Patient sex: M
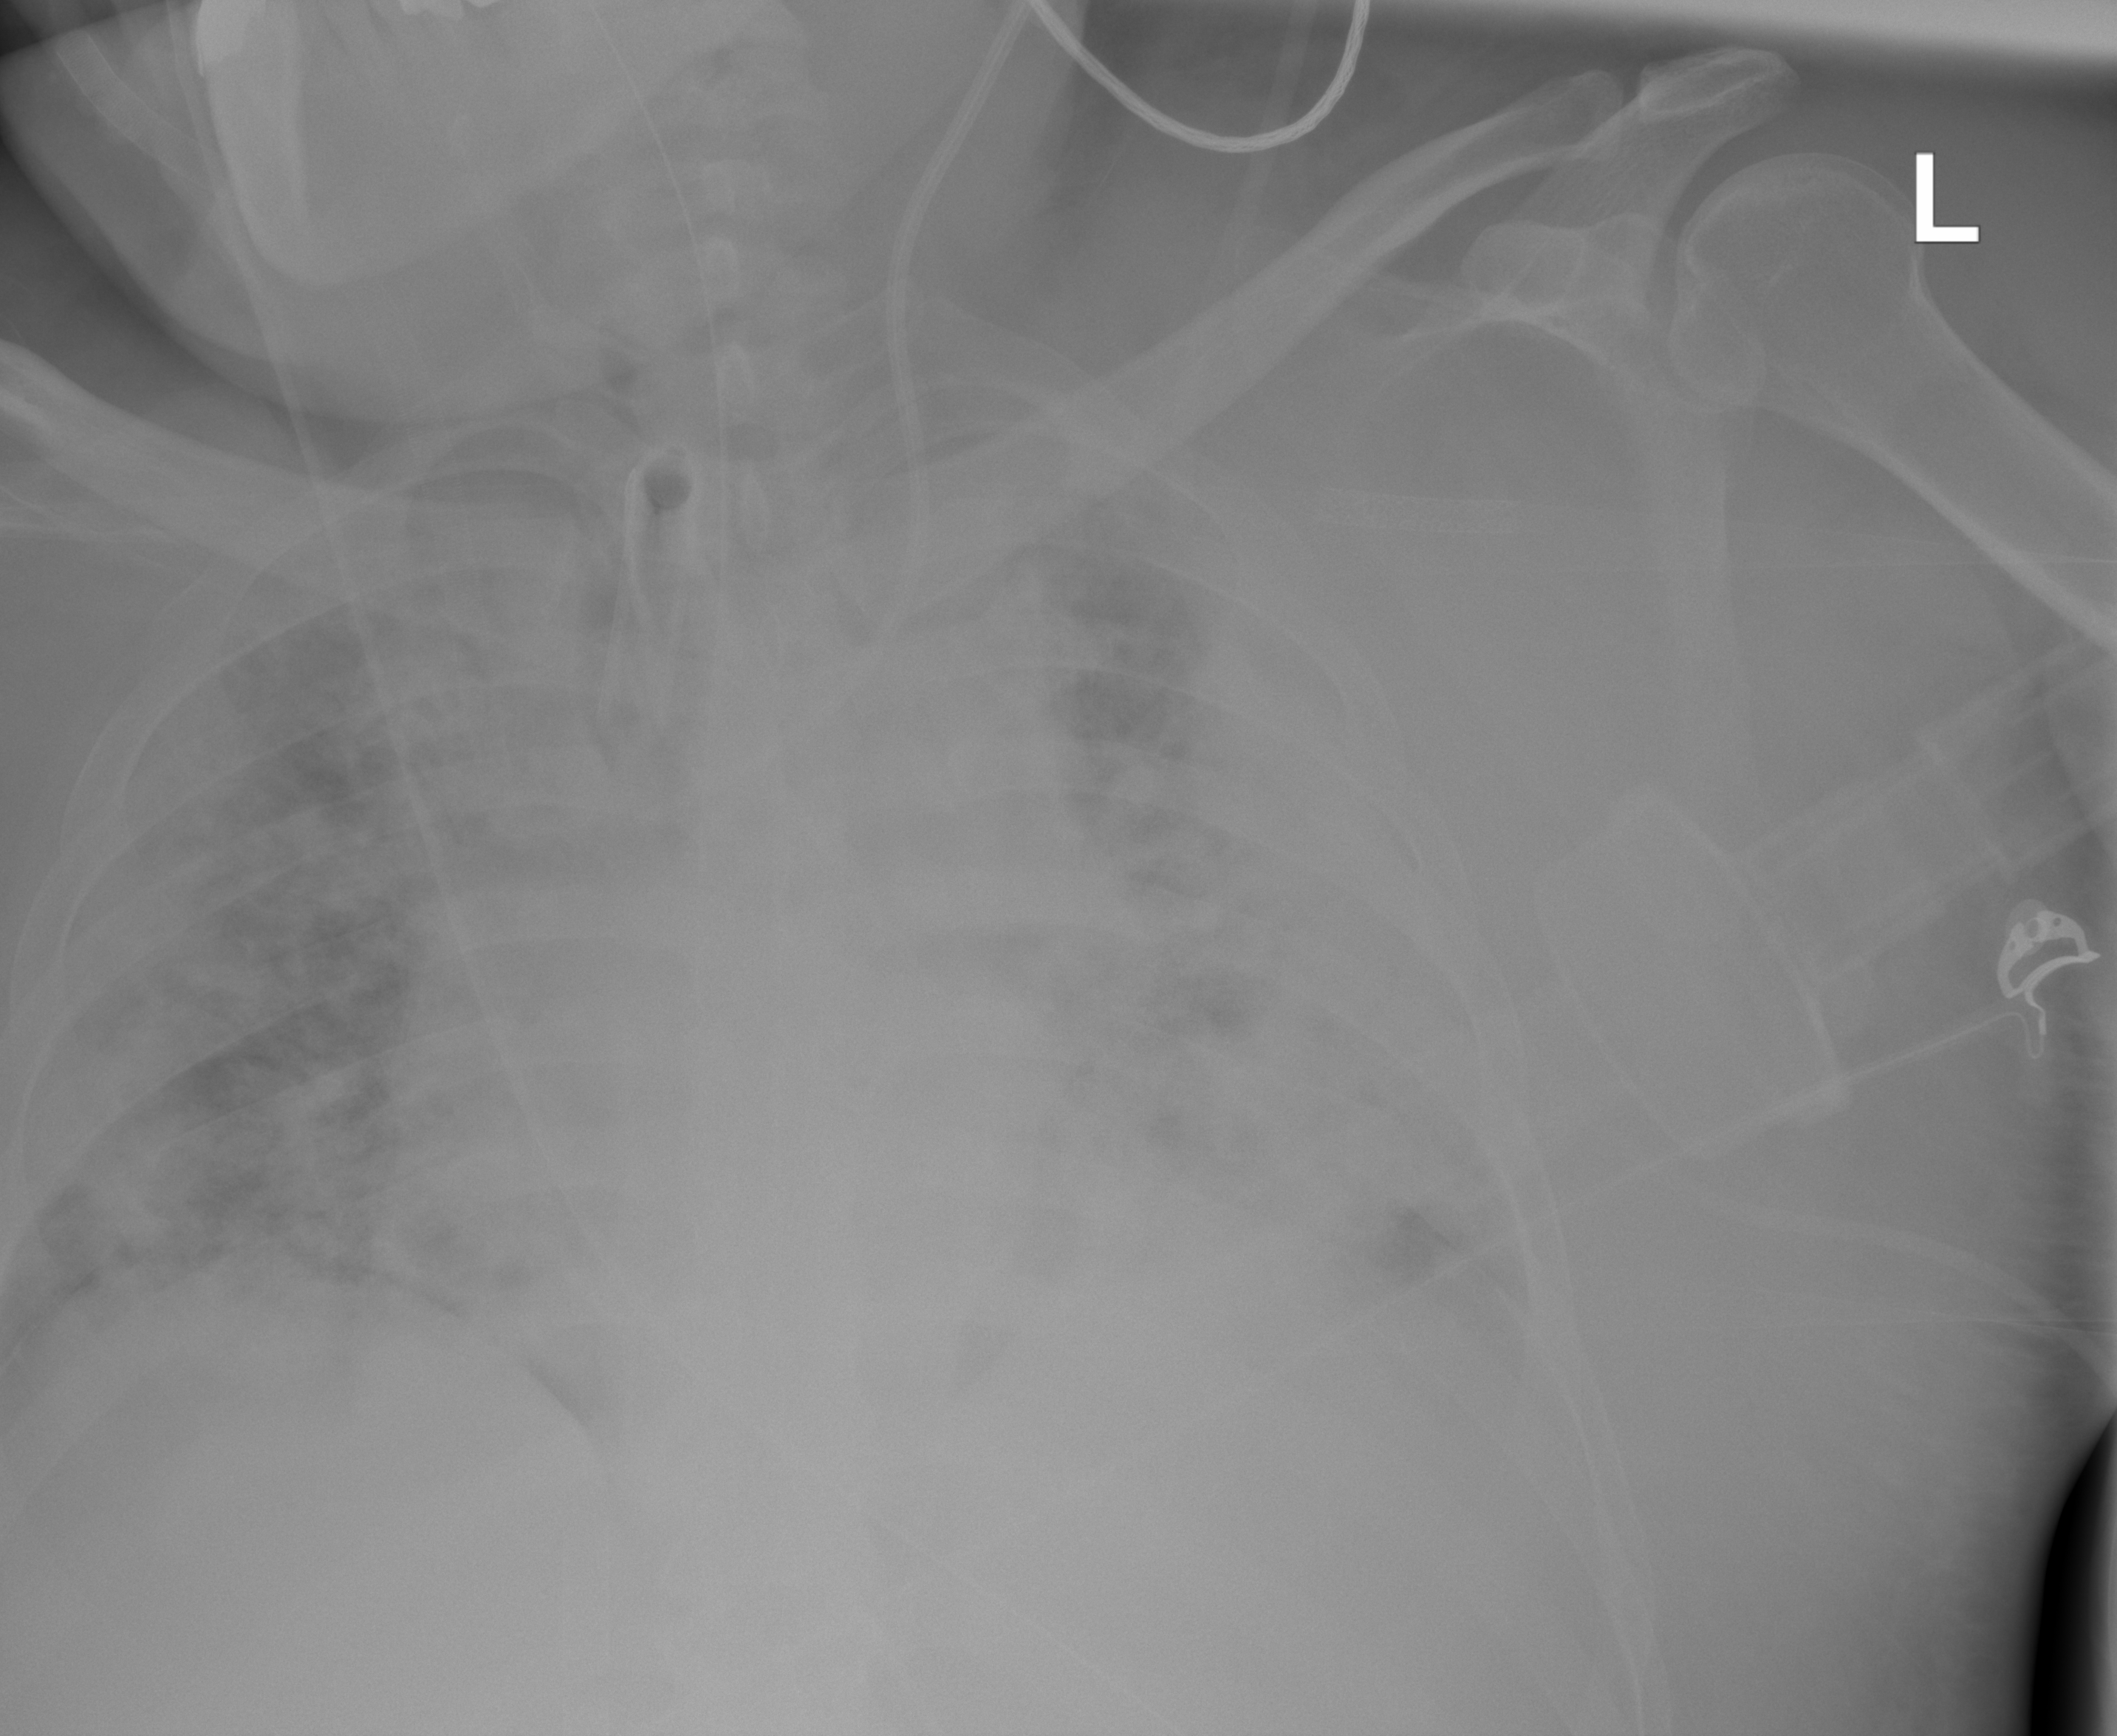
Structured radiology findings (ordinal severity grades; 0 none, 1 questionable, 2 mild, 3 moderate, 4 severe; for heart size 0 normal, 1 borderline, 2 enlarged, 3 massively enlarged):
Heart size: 1
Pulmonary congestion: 2
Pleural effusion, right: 0
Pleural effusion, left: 2
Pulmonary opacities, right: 4
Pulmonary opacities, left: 4
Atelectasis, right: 4
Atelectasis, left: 4